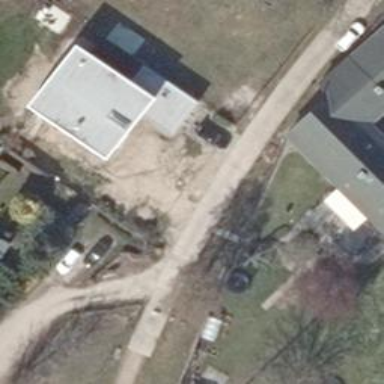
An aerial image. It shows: Paved residential road next to abandoned railway line.